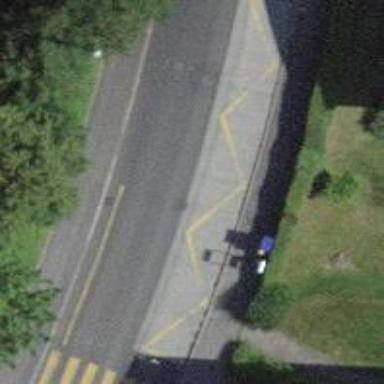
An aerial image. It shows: Bus stop with platform for public transport. Trolleybuses are also available at this stop.